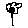
Label: flower